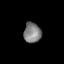
Tissue: lung
Cell type: T cells
Senescence score: 0.5575
Nuclear area (px): 344
Mean DAPI intensity: 126.805